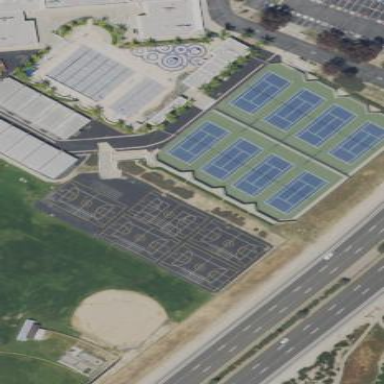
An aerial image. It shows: Paved multi-sport pitch on leisure land.